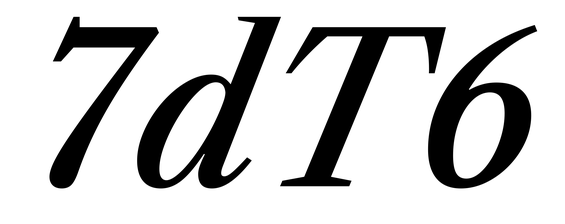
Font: LibreCaslonText-Italic_Medium_Italic